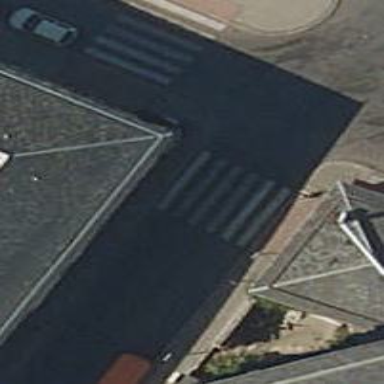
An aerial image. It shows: Marked crossing with visible markings.